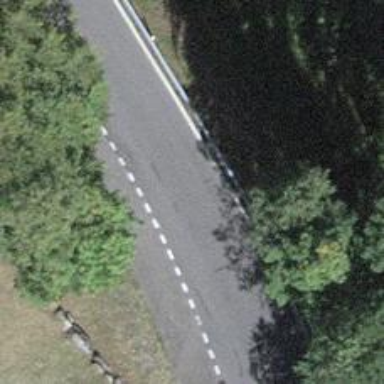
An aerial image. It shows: Tertiary road.